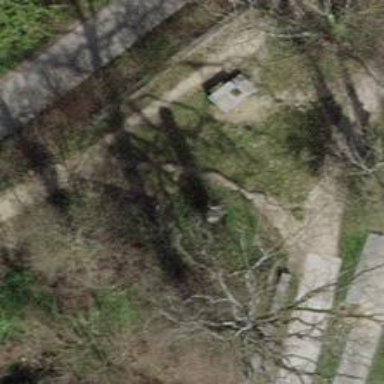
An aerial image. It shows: Bench for seating.